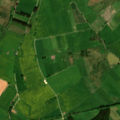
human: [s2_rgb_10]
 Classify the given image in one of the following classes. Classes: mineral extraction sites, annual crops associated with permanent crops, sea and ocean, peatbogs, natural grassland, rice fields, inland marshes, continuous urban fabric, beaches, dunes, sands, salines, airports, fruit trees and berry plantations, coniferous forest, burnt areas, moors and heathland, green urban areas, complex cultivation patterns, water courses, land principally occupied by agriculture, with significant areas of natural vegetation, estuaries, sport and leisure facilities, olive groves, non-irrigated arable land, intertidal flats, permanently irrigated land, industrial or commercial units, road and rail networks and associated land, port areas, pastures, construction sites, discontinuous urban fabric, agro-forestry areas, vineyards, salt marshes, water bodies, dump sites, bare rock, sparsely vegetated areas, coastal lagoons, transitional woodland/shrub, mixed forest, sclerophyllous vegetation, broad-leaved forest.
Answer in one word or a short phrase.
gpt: pastures, complex cultivation patterns, transitional woodland/shrub